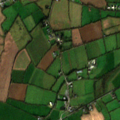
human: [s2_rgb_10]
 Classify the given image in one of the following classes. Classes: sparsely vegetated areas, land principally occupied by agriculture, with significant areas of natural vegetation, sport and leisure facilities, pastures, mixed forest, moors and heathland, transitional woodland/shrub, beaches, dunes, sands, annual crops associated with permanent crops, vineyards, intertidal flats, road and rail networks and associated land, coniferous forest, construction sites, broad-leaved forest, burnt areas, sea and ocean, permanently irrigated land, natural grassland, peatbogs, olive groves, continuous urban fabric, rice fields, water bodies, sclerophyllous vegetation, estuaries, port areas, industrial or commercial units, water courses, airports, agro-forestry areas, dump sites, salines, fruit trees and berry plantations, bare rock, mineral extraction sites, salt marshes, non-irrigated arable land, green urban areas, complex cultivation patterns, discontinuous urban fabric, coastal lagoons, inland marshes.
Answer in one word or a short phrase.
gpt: non-irrigated arable land, pastures